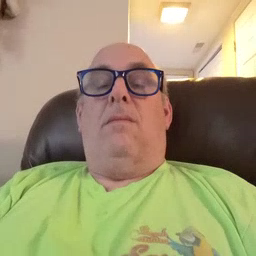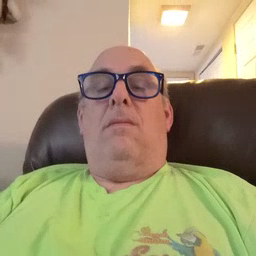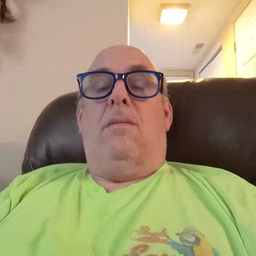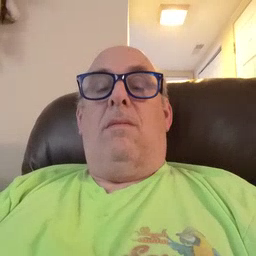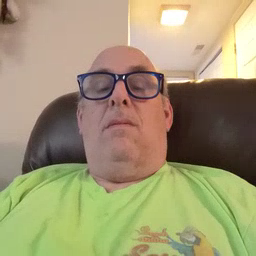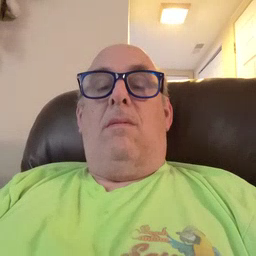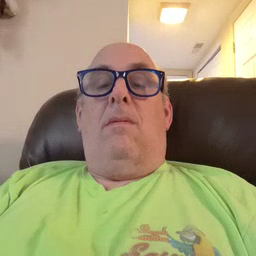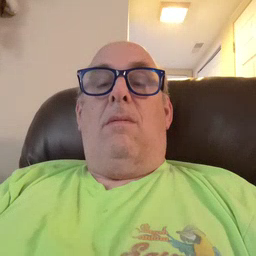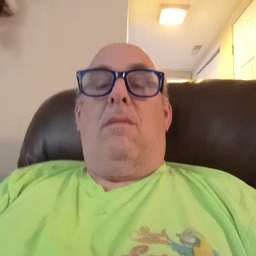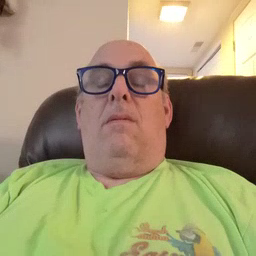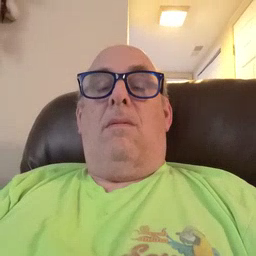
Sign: cloud